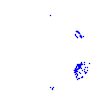
Particle: kaon